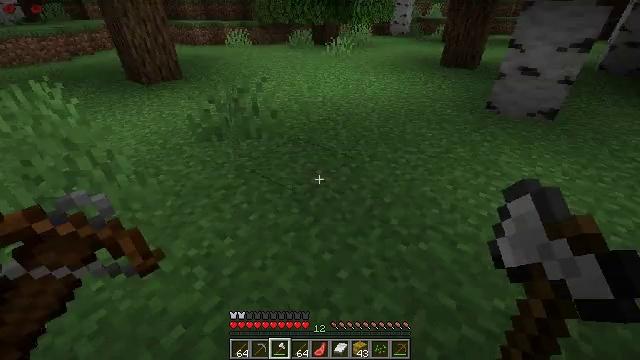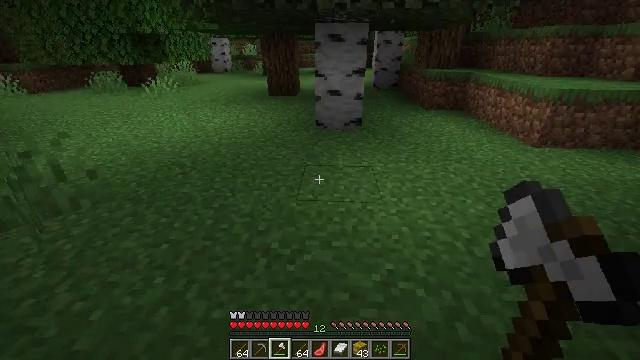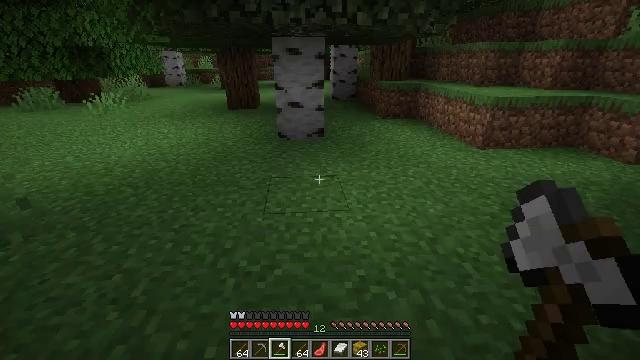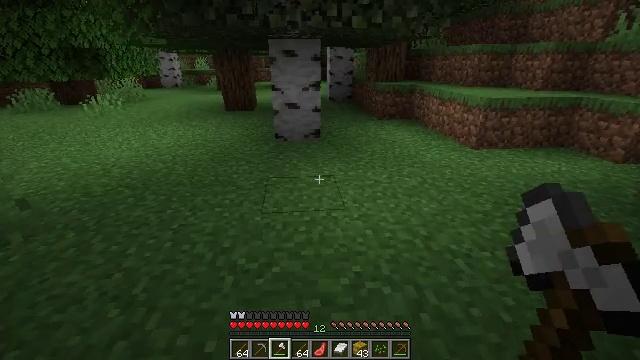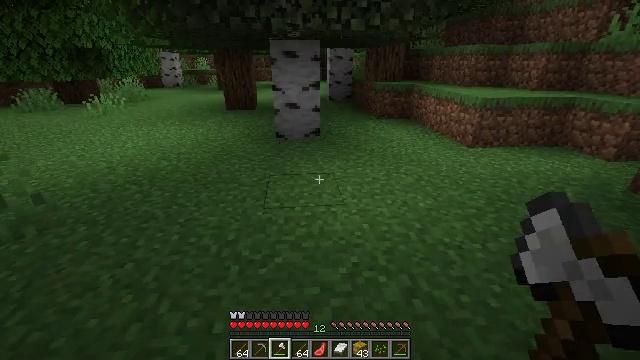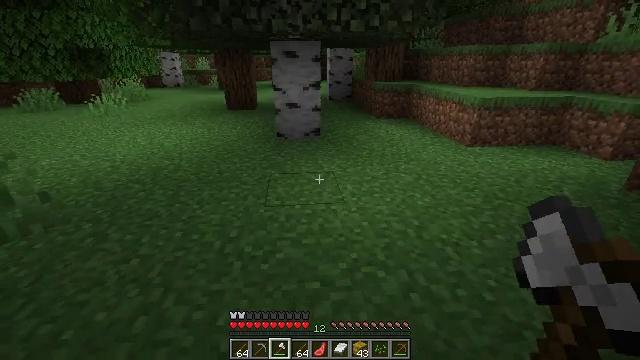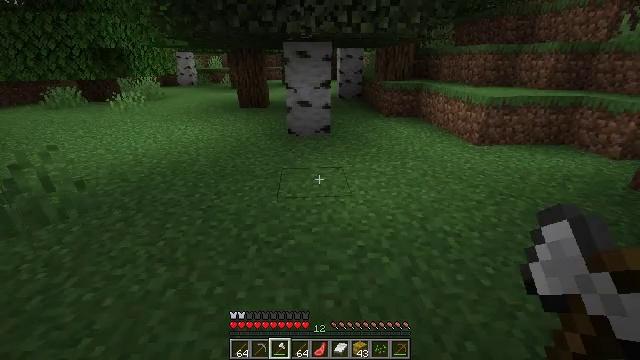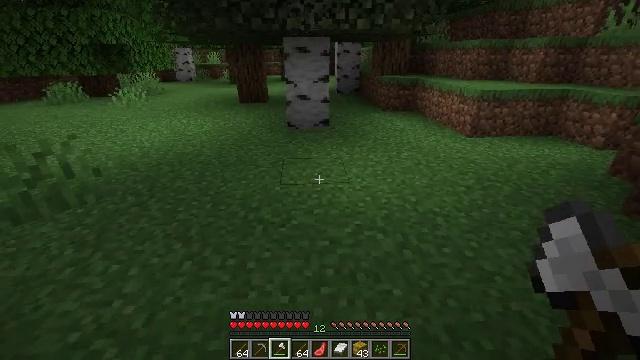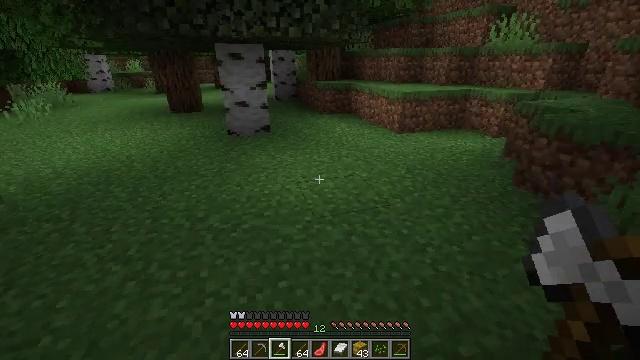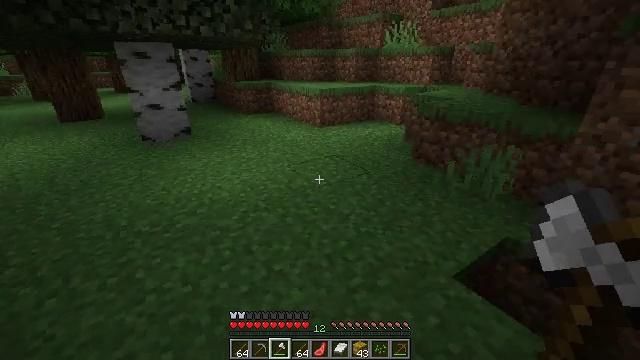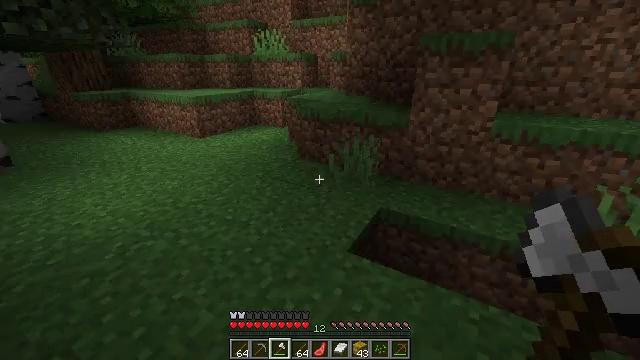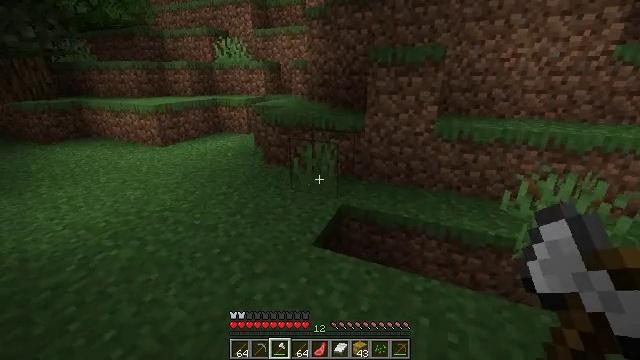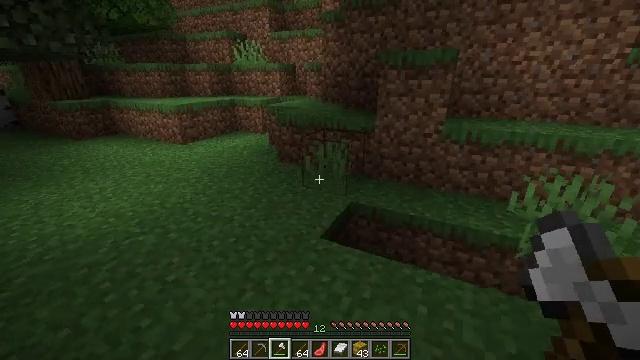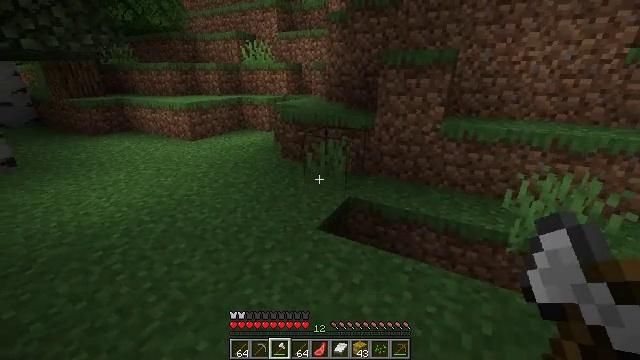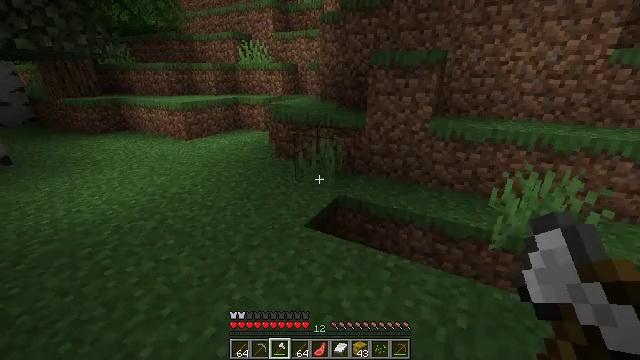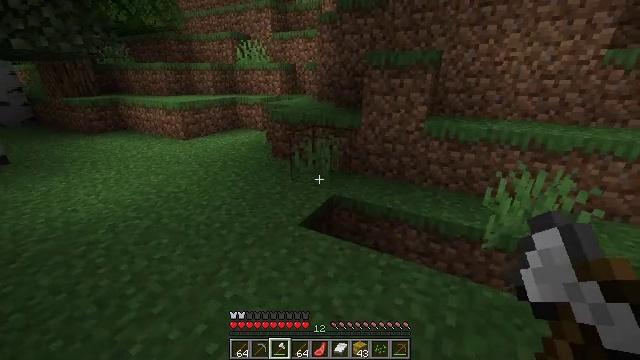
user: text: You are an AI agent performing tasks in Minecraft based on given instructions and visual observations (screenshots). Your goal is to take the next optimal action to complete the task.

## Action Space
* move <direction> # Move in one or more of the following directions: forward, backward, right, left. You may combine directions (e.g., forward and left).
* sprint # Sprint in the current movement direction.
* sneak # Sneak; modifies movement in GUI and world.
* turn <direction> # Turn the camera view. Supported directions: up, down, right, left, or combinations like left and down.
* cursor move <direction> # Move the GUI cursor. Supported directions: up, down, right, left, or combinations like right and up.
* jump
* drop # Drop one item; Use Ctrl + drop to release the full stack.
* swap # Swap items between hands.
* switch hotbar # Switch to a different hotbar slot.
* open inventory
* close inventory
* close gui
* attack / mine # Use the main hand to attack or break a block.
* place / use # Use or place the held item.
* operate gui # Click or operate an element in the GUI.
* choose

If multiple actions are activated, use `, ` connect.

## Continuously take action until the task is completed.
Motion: motion action
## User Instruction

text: Remove a crossbow from the inventory.
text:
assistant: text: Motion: turn right and up
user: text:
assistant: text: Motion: turn right and up
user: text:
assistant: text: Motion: move back
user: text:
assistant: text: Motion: move back
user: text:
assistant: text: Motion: move back
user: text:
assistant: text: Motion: move back, turn left
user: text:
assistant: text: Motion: move back
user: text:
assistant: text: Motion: move back, turn right and up
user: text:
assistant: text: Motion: move back, turn right
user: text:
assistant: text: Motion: move back, turn right
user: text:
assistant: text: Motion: move back, turn right and up
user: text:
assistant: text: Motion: move back, turn left
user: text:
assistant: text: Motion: move right, turn left
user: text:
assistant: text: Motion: move right
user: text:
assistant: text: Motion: move right
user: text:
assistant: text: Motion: move forward and move right
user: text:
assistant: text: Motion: move forward and move right
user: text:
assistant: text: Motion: move forward and move right
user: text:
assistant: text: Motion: move forward and move right, turn left
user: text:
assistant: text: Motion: move forward and move right, turn left and down
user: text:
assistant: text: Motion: move right, turn left and down
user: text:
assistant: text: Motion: move back and move right
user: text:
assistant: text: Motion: move back, turn left
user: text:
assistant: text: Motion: no_op
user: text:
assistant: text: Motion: close inventory
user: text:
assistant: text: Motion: close inventory
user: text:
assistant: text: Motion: close inventory
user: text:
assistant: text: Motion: cursor move right, open gui
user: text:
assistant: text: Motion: sprint, cursor move right and down
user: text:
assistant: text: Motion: sprint